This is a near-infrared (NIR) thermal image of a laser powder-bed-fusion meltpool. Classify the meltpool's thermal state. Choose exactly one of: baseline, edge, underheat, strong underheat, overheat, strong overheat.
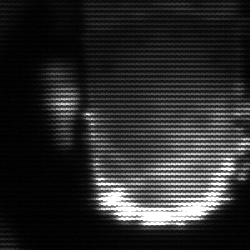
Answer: baseline